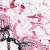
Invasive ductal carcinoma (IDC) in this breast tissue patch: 0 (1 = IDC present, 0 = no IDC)